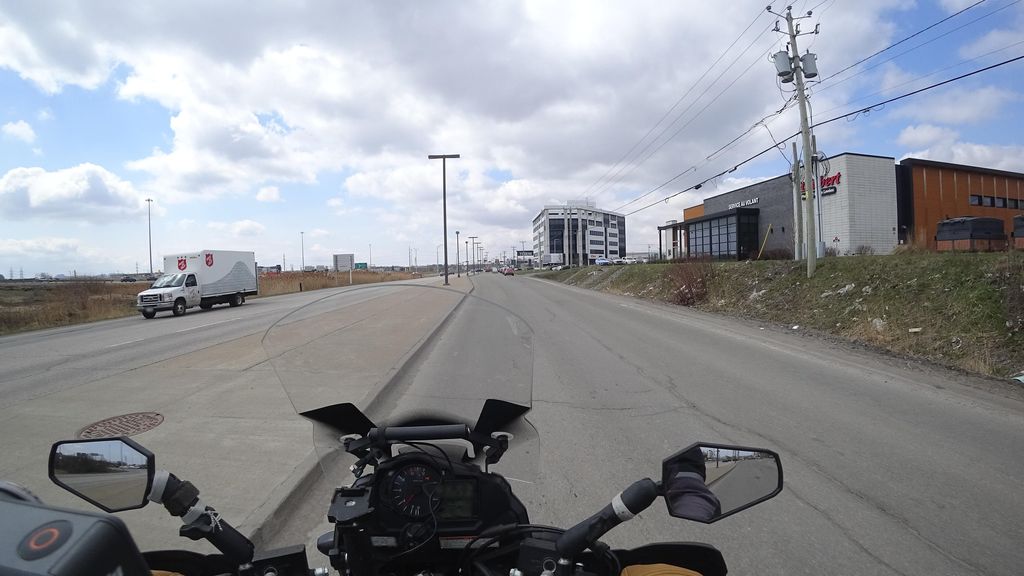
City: quebec_city